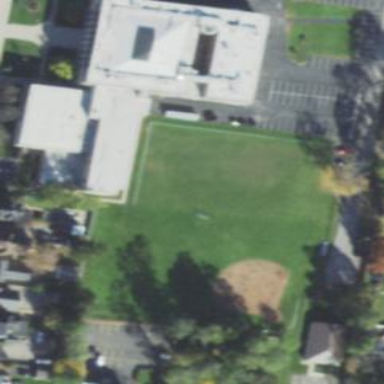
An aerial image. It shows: School.